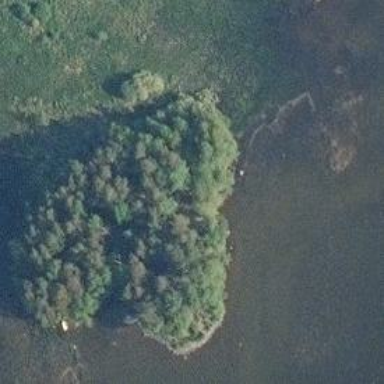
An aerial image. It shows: Island covered with woodland.